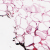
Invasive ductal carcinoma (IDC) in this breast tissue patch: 0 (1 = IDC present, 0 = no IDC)